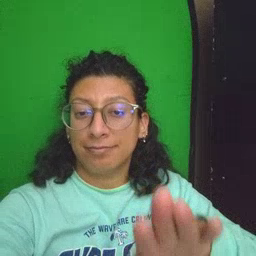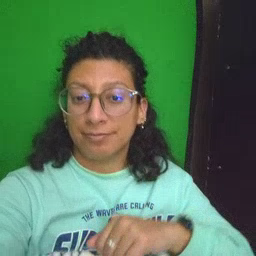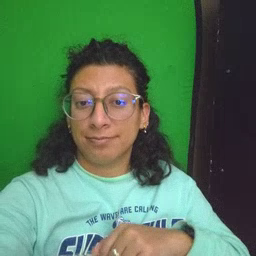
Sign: elephant